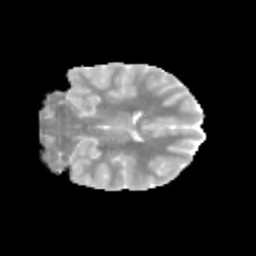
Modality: MD
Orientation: coronal
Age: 12
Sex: female
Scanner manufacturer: siemens
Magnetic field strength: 3 T
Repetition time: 3.8 s
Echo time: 0.07 s